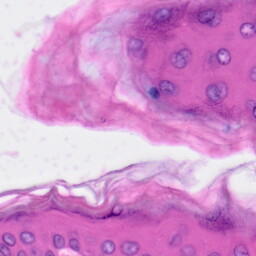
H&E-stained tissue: Skin